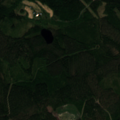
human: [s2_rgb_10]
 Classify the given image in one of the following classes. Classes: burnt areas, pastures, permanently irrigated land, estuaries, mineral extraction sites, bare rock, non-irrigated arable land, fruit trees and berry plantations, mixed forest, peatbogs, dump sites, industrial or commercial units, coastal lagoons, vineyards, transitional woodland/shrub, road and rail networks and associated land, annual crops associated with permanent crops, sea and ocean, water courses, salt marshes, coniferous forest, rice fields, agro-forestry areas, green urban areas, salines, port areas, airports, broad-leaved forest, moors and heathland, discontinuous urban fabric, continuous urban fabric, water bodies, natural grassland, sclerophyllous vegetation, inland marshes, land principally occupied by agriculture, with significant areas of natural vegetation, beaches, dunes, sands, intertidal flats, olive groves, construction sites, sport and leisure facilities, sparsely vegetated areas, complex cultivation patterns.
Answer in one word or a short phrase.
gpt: coniferous forest, mixed forest, transitional woodland/shrub